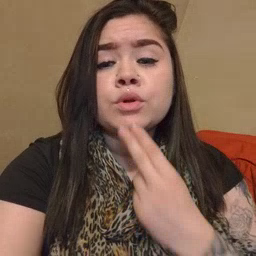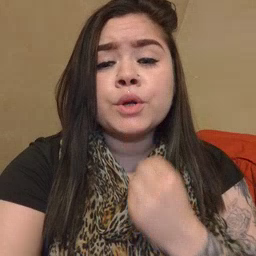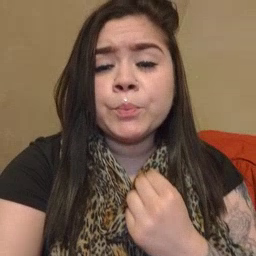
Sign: cute